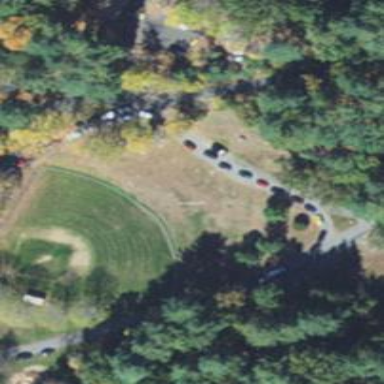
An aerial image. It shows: Baseball pitch for leisure land activities.